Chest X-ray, PA view. Patient: 51 years old, sex M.
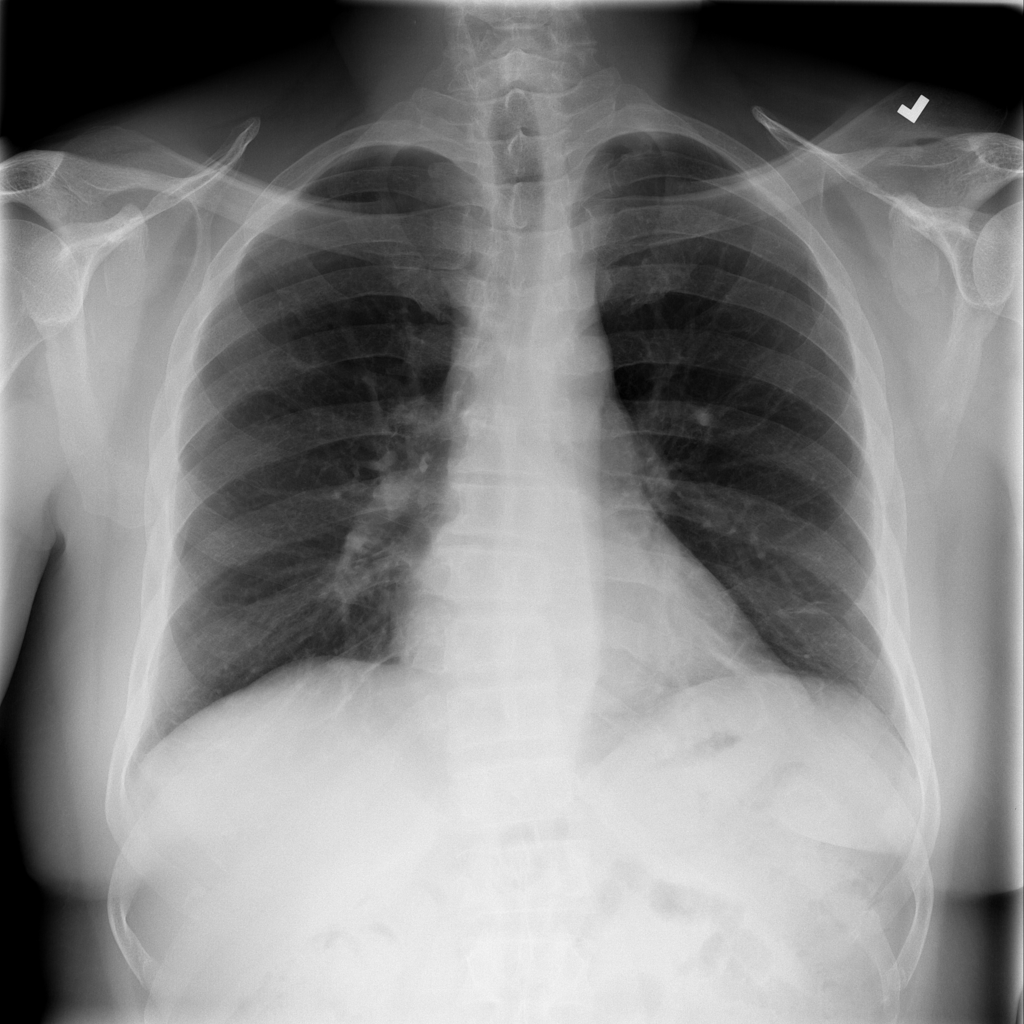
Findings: No Finding